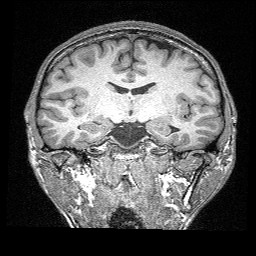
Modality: T1w
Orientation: sagittal
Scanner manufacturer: siemens
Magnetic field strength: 3 T
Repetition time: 2.25 s
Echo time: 0.00306 s